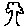
Label: tree